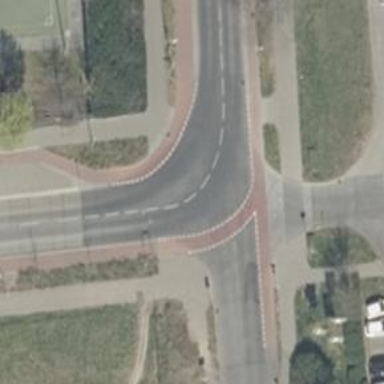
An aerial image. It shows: Uncontrolled crossing along footway.